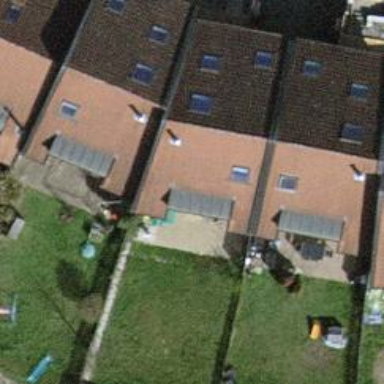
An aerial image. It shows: Terrace-style building with gabled roof.